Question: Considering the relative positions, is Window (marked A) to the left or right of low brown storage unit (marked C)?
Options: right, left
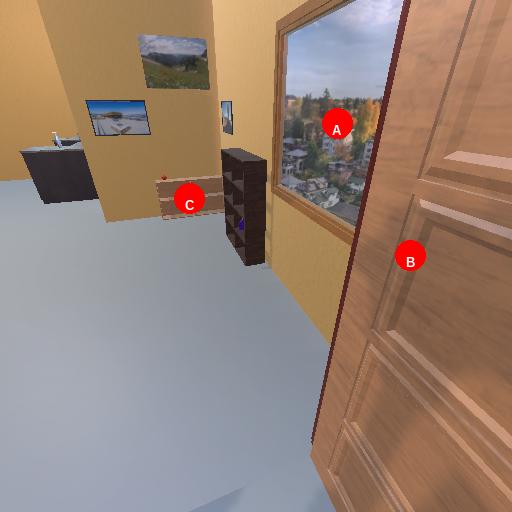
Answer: right